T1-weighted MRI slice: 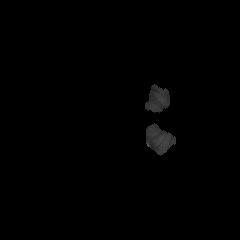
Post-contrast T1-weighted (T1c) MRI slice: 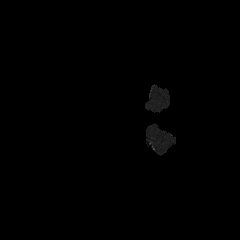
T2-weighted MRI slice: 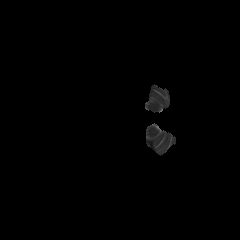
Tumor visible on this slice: no